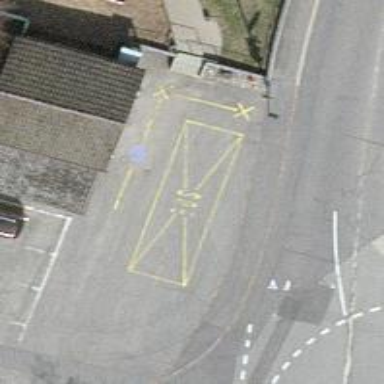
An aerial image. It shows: Bus stop with platform for public transport.